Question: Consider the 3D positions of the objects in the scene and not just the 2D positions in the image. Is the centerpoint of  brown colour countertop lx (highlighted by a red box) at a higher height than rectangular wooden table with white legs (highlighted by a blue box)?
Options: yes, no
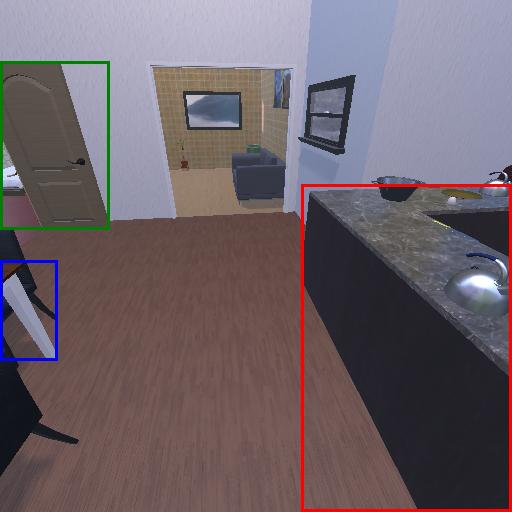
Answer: yes